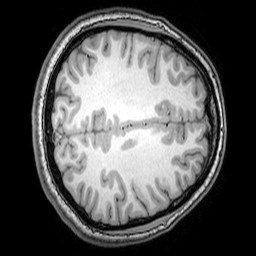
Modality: T1w
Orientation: axial
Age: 26
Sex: male
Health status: healthy
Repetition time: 0.081 s
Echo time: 0.037 s